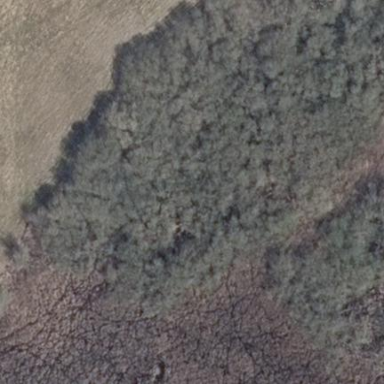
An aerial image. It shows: Swampy wetland area.